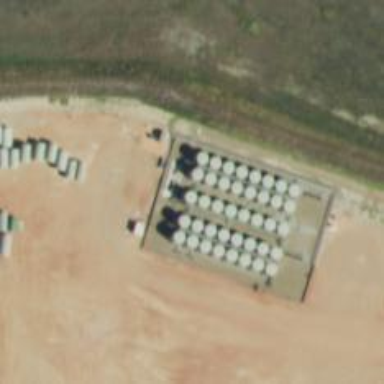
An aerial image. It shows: Storage tank that is man-made.